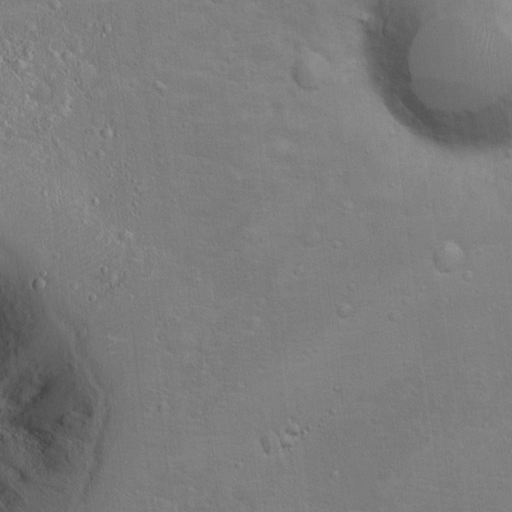
Objects detected: cone